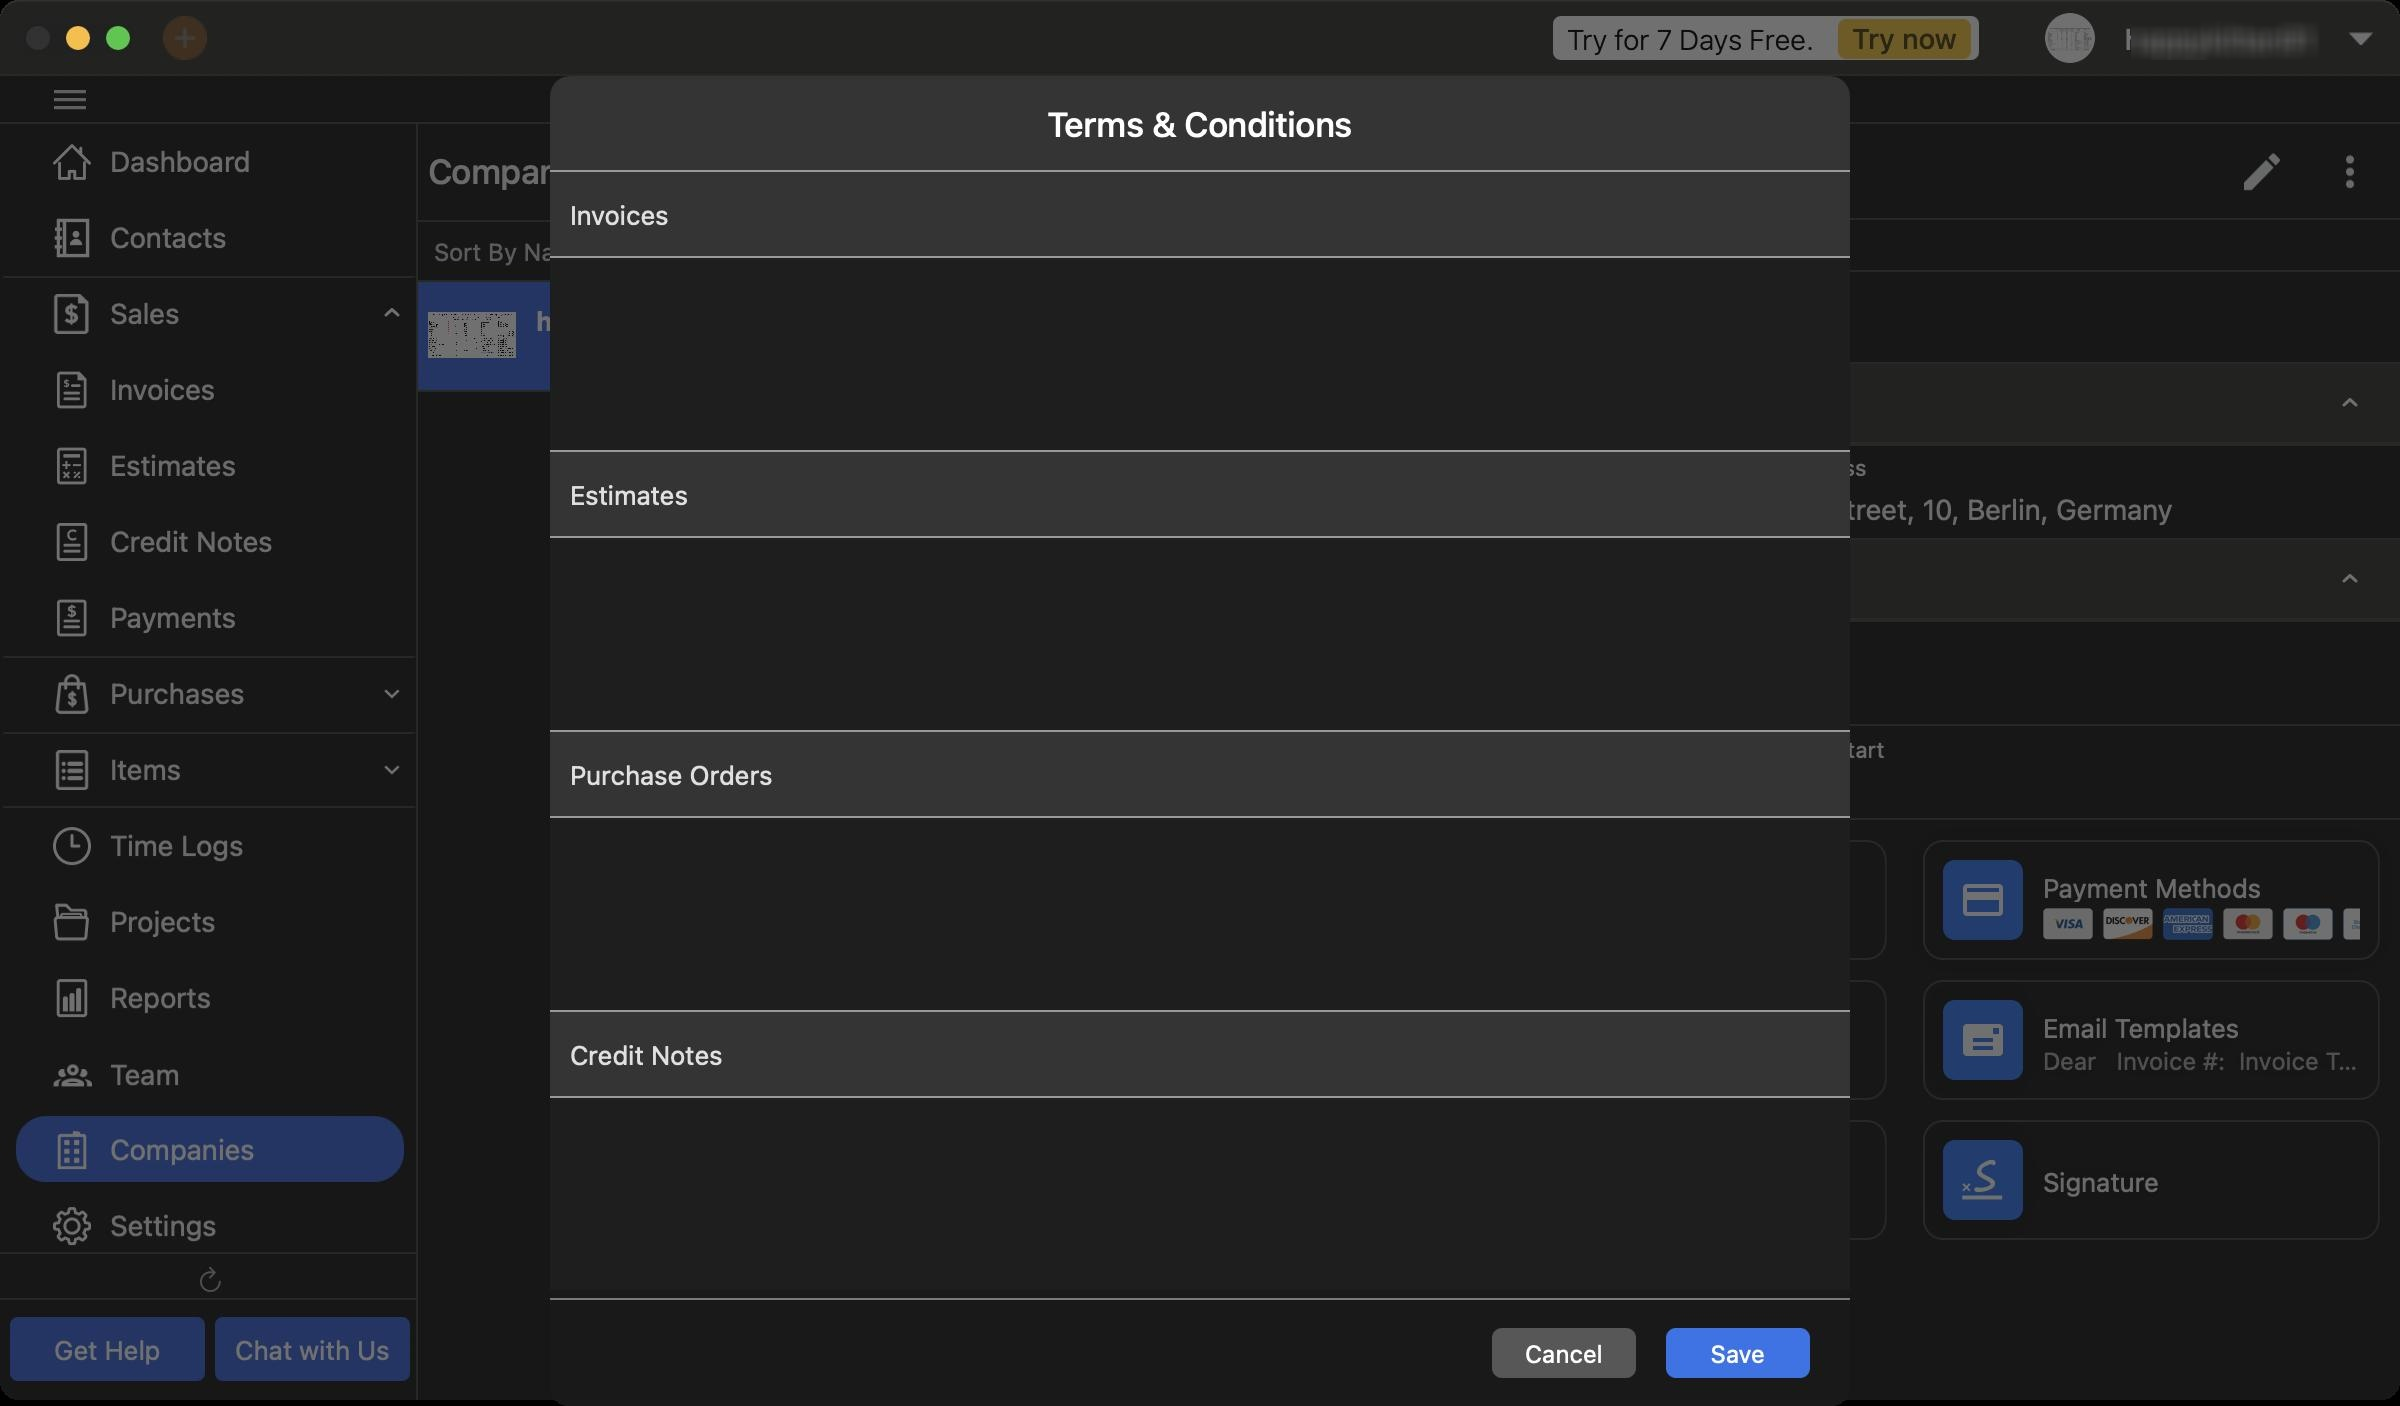
Accessibility tree:
{"name": "Moon_Invoice", "role": "AXWindow", "description": null, "role_description": "standard window", "value": null, "position": "257.00;102.00", "size": "1200;700", "children": [{"name": null, "role": "AXGroup", "description": null, "role_description": "group", "value": null, "position": "0.00;61.00", "size": "210;5", "children": []}, {"name": null, "role": "AXScrollArea", "description": null, "role_description": "scroll area", "value": null, "position": "0.00;62.00", "size": "210;568", "children": [{"name": null, "role": "AXTable", "description": null, "role_description": "table", "value": null, "position": "0.00;62.00", "size": "210;570", "children": [{"name": null, "role": "AXRow", "description": null, "role_description": "table row", "value": null, "position": "0.00;62.00", "size": "210;38", "children": [{"name": null, "role": "AXCell", "description": null, "role_description": "cell", "value": null, "position": "1.00;62.00", "size": "207;38", "children": [{"name": null, "role": "AXGroup", "description": null, "role_description": "group", "value": null, "position": "8.00;64.00", "size": "194;33", "children": [{"name": null, "role": "AXStaticText", "description": null, "role_description": "text", "value": "Dashboard", "position": "53.00;71.00", "size": "143;19", "children": []}, {"name": null, "role": "AXImage", "description": "iconLeft home White", "role_description": "image", "value": null, "position": "26.00;71.00", "size": "20;20", "children": []}]}]}]}, {"name": null, "role": "AXRow", "description": null, "role_description": "table row", "value": null, "position": "0.00;100.00", "size": "210;38", "children": [{"name": null, "role": "AXCell", "description": null, "role_description": "cell", "value": null, "position": "1.00;100.00", "size": "207;38", "children": [{"name": null, "role": "AXGroup", "description": null, "role_description": "group", "value": null, "position": "8.00;102.00", "size": "194;33", "children": [{"name": null, "role": "AXStaticText", "description": null, "role_description": "text", "value": "Contacts", "position": "53.00;109.00", "size": "143;19", "children": []}, {"name": null, "role": "AXImage", "description": "iconLeft contacts White", "role_description": "image", "value": null, "position": "26.00;109.00", "size": "20;20", "children": []}]}]}]}, {"name": null, "role": "AXRow", "description": null, "role_description": "table row", "value": null, "position": "0.00;138.00", "size": "210;38", "children": [{"name": null, "role": "AXCell", "description": null, "role_description": "cell", "value": null, "position": "1.00;138.00", "size": "207;38", "children": [{"name": null, "role": "AXGroup", "description": null, "role_description": "group", "value": null, "position": "-1.00;138.00", "size": "211;1", "children": []}, {"name": null, "role": "AXGroup", "description": null, "role_description": "group", "value": null, "position": "8.00;140.00", "size": "194;33", "children": [{"name": null, "role": "AXStaticText", "description": null, "role_description": "text", "value": "Sales", "position": "53.00;147.00", "size": "143;19", "children": []}, {"name": null, "role": "AXImage", "description": "iconLeft Sales White", "role_description": "image", "value": null, "position": "26.00;147.00", "size": "20;20", "children": []}]}, {"name": null, "role": "AXImage", "description": "up arrow white", "role_description": "image", "value": null, "position": "183.00;144.50", "size": "25;25", "children": []}]}]}, {"name": null, "role": "AXRow", "description": null, "role_description": "table row", "value": null, "position": "0.00;176.00", "size": "210;38", "children": [{"name": null, "role": "AXCell", "description": null, "role_description": "cell", "value": null, "position": "1.00;176.00", "size": "207;38", "children": [{"name": null, "role": "AXGroup", "description": null, "role_description": "group", "value": null, "position": "8.00;178.00", "size": "194;33", "children": [{"name": null, "role": "AXStaticText", "description": null, "role_description": "text", "value": "Invoices", "position": "53.00;185.00", "size": "143;19", "children": []}, {"name": null, "role": "AXImage", "description": "iconLeft invoice White", "role_description": "image", "value": null, "position": "26.00;185.00", "size": "20;20", "children": []}]}]}]}, {"name": null, "role": "AXRow", "description": null, "role_description": "table row", "value": null, "position": "0.00;214.00", "size": "210;38", "children": [{"name": null, "role": "AXCell", "description": null, "role_description": "cell", "value": null, "position": "1.00;214.00", "size": "207;38", "children": [{"name": null, "role": "AXGroup", "description": null, "role_description": "group", "value": null, "position": "8.00;216.00", "size": "194;33", "children": [{"name": null, "role": "AXStaticText", "description": null, "role_description": "text", "value": "Estimates", "position": "53.00;223.00", "size": "143;19", "children": []}, {"name": null, "role": "AXImage", "description": "iconLeft estimate White", "role_description": "image", "value": null, "position": "26.00;223.00", "size": "20;20", "children": []}]}]}]}, {"name": null, "role": "AXRow", "description": null, "role_description": "table row", "value": null, "position": "0.00;252.00", "size": "210;38", "children": [{"name": null, "role": "AXCell", "description": null, "role_description": "cell", "value": null, "position": "1.00;252.00", "size": "207;38", "children": [{"name": null, "role": "AXGroup", "description": null, "role_description": "group", "value": null, "position": "8.00;254.00", "size": "194;33", "children": [{"name": null, "role": "AXStaticText", "description": null, "role_description": "text", "value": "Credit Notes", "position": "53.00;261.00", "size": "143;19", "children": []}, {"name": null, "role": "AXImage", "description": "iconLeft credit notes White", "role_description": "image", "value": null, "position": "26.00;261.00", "size": "20;20", "children": []}]}]}]}, {"name": null, "role": "AXRow", "description": null, "role_description": "table row", "value": null, "position": "0.00;290.00", "size": "210;38", "children": [{"name": null, "role": "AXCell", "description": null, "role_description": "cell", "value": null, "position": "1.00;290.00", "size": "207;38", "children": [{"name": null, "role": "AXGroup", "description": null, "role_description": "group", "value": null, "position": "8.00;292.00", "size": "194;33", "children": [{"name": null, "role": "AXStaticText", "description": null, "role_description": "text", "value": "Payments", "position": "53.00;299.00", "size": "143;19", "children": []}, {"name": null, "role": "AXImage", "description": "iconLeft payments White", "role_description": "image", "value": null, "position": "26.00;299.00", "size": "20;20", "children": []}]}]}]}, {"name": null, "role": "AXRow", "description": null, "role_description": "table row", "value": null, "position": "0.00;328.00", "size": "210;38", "children": [{"name": null, "role": "AXCell", "description": null, "role_description": "cell", "value": null, "position": "1.00;328.00", "size": "207;38", "children": [{"name": null, "role": "AXGroup", "description": null, "role_description": "group", "value": null, "position": "-1.00;328.00", "size": "211;1", "children": []}, {"name": null, "role": "AXGroup", "description": null, "role_description": "group", "value": null, "position": "8.00;330.00", "size": "194;33", "children": [{"name": null, "role": "AXStaticText", "description": null, "role_description": "text", "value": "Purchases", "position": "53.00;337.00", "size": "143;19", "children": []}, {"name": null, "role": "AXImage", "description": "iconLeft Purchases White", "role_description": "image", "value": null, "position": "26.00;337.00", "size": "20;20", "children": []}]}, {"name": null, "role": "AXImage", "description": "down arrow White", "role_description": "image", "value": null, "position": "183.00;334.50", "size": "25;25", "children": []}]}]}, {"name": null, "role": "AXRow", "description": null, "role_description": "table row", "value": null, "position": "0.00;366.00", "size": "210;0", "children": [{"name": null, "role": "AXCell", "description": null, "role_description": "cell", "value": null, "position": "1.00;366.00", "size": "207;0", "children": [{"name": null, "role": "AXGroup", "description": null, "role_description": "group", "value": null, "position": "8.00;368.01", "size": "194;0", "children": [{"name": null, "role": "AXStaticText", "description": null, "role_description": "text", "value": "Purchase Orders", "position": "53.00;375.01", "size": "143;19", "children": []}, {"name": null, "role": "AXImage", "description": "iconLeft purchase order White", "role_description": "image", "value": null, "position": "26.00;375.01", "size": "20;20", "children": []}]}]}]}, {"name": null, "role": "AXRow", "description": null, "role_description": "table row", "value": null, "position": "0.00;366.01", "size": "210;0", "children": [{"name": null, "role": "AXCell", "description": null, "role_description": "cell", "value": null, "position": "1.00;366.01", "size": "207;0", "children": [{"name": null, "role": "AXGroup", "description": null, "role_description": "group", "value": null, "position": "8.00;368.02", "size": "194;0", "children": [{"name": null, "role": "AXStaticText", "description": null, "role_description": "text", "value": "Expenses", "position": "53.00;375.02", "size": "143;19", "children": []}, {"name": null, "role": "AXImage", "description": "iconLeft expenses White", "role_description": "image", "value": null, "position": "26.00;375.02", "size": "20;20", "children": []}]}]}]}, {"name": null, "role": "AXRow", "description": null, "role_description": "table row", "value": null, "position": "0.00;366.02", "size": "210;38", "children": [{"name": null, "role": "AXCell", "description": null, "role_description": "cell", "value": null, "position": "1.00;366.02", "size": "207;38", "children": [{"name": null, "role": "AXGroup", "description": null, "role_description": "group", "value": null, "position": "-1.00;366.02", "size": "211;1", "children": []}, {"name": null, "role": "AXGroup", "description": null, "role_description": "group", "value": null, "position": "8.00;368.02", "size": "194;33", "children": [{"name": null, "role": "AXStaticText", "description": null, "role_description": "text", "value": "Items", "position": "53.00;375.02", "size": "143;19", "children": []}, {"name": null, "role": "AXImage", "description": "iconLeft Items White", "role_description": "image", "value": null, "position": "26.00;375.02", "size": "20;20", "children": []}]}, {"name": null, "role": "AXImage", "description": "down arrow White", "role_description": "image", "value": null, "position": "183.00;372.52", "size": "25;25", "children": []}, {"name": null, "role": "AXGroup", "description": null, "role_description": "group", "value": null, "position": "-1.00;403.02", "size": "211;1", "children": []}]}]}, {"name": null, "role": "AXRow", "description": null, "role_description": "table row", "value": null, "position": "0.00;404.02", "size": "210;0", "children": [{"name": null, "role": "AXCell", "description": null, "role_description": "cell", "value": null, "position": "1.00;404.02", "size": "207;0", "children": [{"name": null, "role": "AXGroup", "description": null, "role_description": "group", "value": null, "position": "8.00;406.03", "size": "194;0", "children": [{"name": null, "role": "AXStaticText", "description": null, "role_description": "text", "value": "Products", "position": "53.00;413.03", "size": "143;19", "children": []}, {"name": null, "role": "AXImage", "description": "iconLeft product White", "role_description": "image", "value": null, "position": "26.00;413.03", "size": "20;20", "children": []}]}]}]}, {"name": null, "role": "AXRow", "description": null, "role_description": "table row", "value": null, "position": "0.00;404.03", "size": "210;0", "children": [{"name": null, "role": "AXCell", "description": null, "role_description": "cell", "value": null, "position": "1.00;404.03", "size": "207;0", "children": [{"name": null, "role": "AXGroup", "description": null, "role_description": "group", "value": null, "position": "8.00;406.04", "size": "194;0", "children": [{"name": null, "role": "AXStaticText", "description": null, "role_description": "text", "value": "Services", "position": "53.00;412.54", "size": "143;19", "children": []}, {"name": null, "role": "AXImage", "description": "iconLeft service White", "role_description": "image", "value": null, "position": "26.00;412.54", "size": "20;20", "children": []}]}, {"name": null, "role": "AXGroup", "description": null, "role_description": "group", "value": null, "position": "-1.00;403.04", "size": "211;1", "children": []}]}]}, {"name": null, "role": "AXRow", "description": null, "role_description": "table row", "value": null, "position": "0.00;404.04", "size": "210;38", "children": [{"name": null, "role": "AXCell", "description": null, "role_description": "cell", "value": null, "position": "1.00;404.04", "size": "207;38", "children": [{"name": null, "role": "AXGroup", "description": null, "role_description": "group", "value": null, "position": "8.00;406.04", "size": "194;33", "children": [{"name": null, "role": "AXStaticText", "description": null, "role_description": "text", "value": "Time Logs", "position": "53.00;413.04", "size": "143;19", "children": []}, {"name": null, "role": "AXImage", "description": "iconLeft timelogs White", "role_description": "image", "value": null, "position": "26.00;413.04", "size": "20;20", "children": []}]}]}]}, {"name": null, "role": "AXRow", "description": null, "role_description": "table row", "value": null, "position": "0.00;442.04", "size": "210;38", "children": [{"name": null, "role": "AXCell", "description": null, "role_description": "cell", "value": null, "position": "1.00;442.04", "size": "207;38", "children": [{"name": null, "role": "AXGroup", "description": null, "role_description": "group", "value": null, "position": "8.00;444.04", "size": "194;33", "children": [{"name": null, "role": "AXStaticText", "description": null, "role_description": "text", "value": "Projects", "position": "53.00;451.04", "size": "143;19", "children": []}, {"name": null, "role": "AXImage", "description": "iconLeft project White", "role_description": "image", "value": null, "position": "26.00;451.04", "size": "20;20", "children": []}]}]}]}, {"name": null, "role": "AXRow", "description": null, "role_description": "table row", "value": null, "position": "0.00;480.04", "size": "210;0", "children": [{"name": null, "role": "AXCell", "description": null, "role_description": "cell", "value": null, "position": "1.00;480.04", "size": "207;0", "children": [{"name": null, "role": "AXGroup", "description": null, "role_description": "group", "value": null, "position": "8.00;482.05", "size": "194;0", "children": [{"name": null, "role": "AXStaticText", "description": null, "role_description": "text", "value": "Taxes", "position": "53.00;488.55", "size": "143;19", "children": []}, {"name": null, "role": "AXImage", "description": "iconLeft taxes White", "role_description": "image", "value": null, "position": "26.00;488.55", "size": "20;20", "children": []}]}]}]}, {"name": null, "role": "AXRow", "description": null, "role_description": "table row", "value": null, "position": "0.00;480.05", "size": "210;38", "children": [{"name": null, "role": "AXCell", "description": null, "role_description": "cell", "value": null, "position": "1.00;480.05", "size": "207;38", "children": [{"name": null, "role": "AXGroup", "description": null, "role_description": "group", "value": null, "position": "8.00;482.05", "size": "194;33", "children": [{"name": null, "role": "AXStaticText", "description": null, "role_description": "text", "value": "Reports", "position": "53.00;489.05", "size": "143;19", "children": []}, {"name": null, "role": "AXImage", "description": "iconLeft report White", "role_description": "image", "value": null, "position": "26.00;489.05", "size": "20;20", "children": []}]}]}]}, {"name": null, "role": "AXRow", "description": null, "role_description": "table row", "value": null, "position": "0.00;518.05", "size": "210;38", "children": [{"name": null, "role": "AXCell", "description": null, "role_description": "cell", "value": null, "position": "1.00;518.05", "size": "207;38", "children": [{"name": null, "role": "AXGroup", "description": null, "role_description": "group", "value": null, "position": "8.00;520.05", "size": "194;33", "children": [{"name": null, "role": "AXStaticText", "description": null, "role_description": "text", "value": "Team", "position": "53.00;527.55", "size": "143;19", "children": []}, {"name": null, "role": "AXImage", "description": "iconLeft team white", "role_description": "image", "value": null, "position": "26.00;527.55", "size": "20;20", "children": []}]}]}]}, {"name": null, "role": "AXRow", "description": null, "role_description": "table row", "value": null, "position": "0.00;556.05", "size": "210;38", "children": [{"name": null, "role": "AXCell", "description": null, "role_description": "cell", "value": null, "position": "1.00;556.05", "size": "207;38", "children": [{"name": null, "role": "AXGroup", "description": null, "role_description": "group", "value": null, "position": "8.00;558.05", "size": "194;33", "children": [{"name": null, "role": "AXStaticText", "description": null, "role_description": "text", "value": "Companies", "position": "53.00;565.05", "size": "143;19", "children": []}, {"name": null, "role": "AXImage", "description": "iconLeft cmpnyInfo White", "role_description": "image", "value": null, "position": "26.00;565.05", "size": "20;20", "children": []}]}]}]}, {"name": null, "role": "AXRow", "description": null, "role_description": "table row", "value": null, "position": "0.00;594.05", "size": "210;38", "children": [{"name": null, "role": "AXCell", "description": null, "role_description": "cell", "value": null, "position": "1.00;594.05", "size": "207;38", "children": [{"name": null, "role": "AXGroup", "description": null, "role_description": "group", "value": null, "position": "8.00;596.05", "size": "194;33", "children": [{"name": null, "role": "AXStaticText", "description": null, "role_description": "text", "value": "Settings", "position": "53.00;603.05", "size": "143;19", "children": []}, {"name": null, "role": "AXImage", "description": "iconLeft setting White", "role_description": "image", "value": null, "position": "26.00;603.05", "size": "20;20", "children": []}]}]}]}, {"name": null, "role": "AXColumn", "description": null, "role_description": "column", "value": null, "position": "0.00;62.00", "size": "210;570", "children": []}]}, {"name": null, "role": "AXScrollBar", "description": null, "role_description": "scroll bar", "value": 0.0, "position": "194.00;62.00", "size": "16;568", "children": [{"name": null, "role": "AXValueIndicator", "description": null, "role_description": "value indicator", "value": 0.0, "position": "198.00;63.00", "size": "12;564", "children": []}, {"name": null, "role": "AXButton", "description": null, "role_description": "increment arrow button", "value": null, "position": "194.00;62.00", "size": "0;0", "children": []}, {"name": null, "role": "AXButton", "description": null, "role_description": "decrement arrow button", "value": null, "position": "194.00;62.00", "size": "0;0", "children": []}, {"name": null, "role": "AXButton", "description": null, "role_description": "increment page button", "value": null, "position": "198.00;627.00", "size": "12;3", "children": []}, {"name": null, "role": "AXButton", "description": null, "role_description": "decrement page button", "value": null, "position": "198.00;62.00", "size": "12;1", "children": []}]}]}, {"name": null, "role": "AXGroup", "description": null, "role_description": "group", "value": null, "position": "0.00;626.00", "size": "210;23", "children": [{"name": "", "role": "AXButton", "description": "refresh", "role_description": "button", "value": null, "position": "85.00;625.00", "size": "40;30", "children": []}, {"name": null, "role": "AXStaticText", "description": null, "role_description": "text", "value": "Label", "position": "0.00;626.00", "size": "210;1", "children": []}]}, {"name": null, "role": "AXGroup", "description": null, "role_description": "group", "value": null, "position": "0.00;649.00", "size": "210;51", "children": [{"name": null, "role": "AXStaticText", "description": null, "role_description": "text", "value": "Label", "position": "0.00;649.00", "size": "210;1", "children": []}, {"name": "Get_Help", "role": "AXButton", "description": null, "role_description": "button", "value": null, "position": "5.00;658.50", "size": "98;32", "children": []}, {"name": "Chat_with_Us", "role": "AXButton", "description": null, "role_description": "button", "value": null, "position": "107.50;658.50", "size": "98;32", "children": []}]}, {"name": null, "role": "AXSplitGroup", "description": null, "role_description": "split group", "value": null, "position": "208.00;62.00", "size": "992;638", "children": [{"name": null, "role": "AXGroup", "description": null, "role_description": "group", "value": null, "position": "208.00;61.00", "size": "251;80", "children": [{"name": null, "role": "AXStaticText", "description": null, "role_description": "text", "value": "Companies", "position": "212.00;75.00", "size": "92;21", "children": []}, {"name": null, "role": "AXGroup", "description": null, "role_description": "group", "value": null, "position": "208.00;110.00", "size": "251;1", "children": []}, {"name": null, "role": "AXGroup", "description": null, "role_description": "group", "value": null, "position": "209.00;111.00", "size": "249;29", "children": [{"name": "Sort_By_Name", "role": "AXMenuButton", "description": null, "role_description": "menu button", "value": null, "position": "209.00;117.50", "size": "102;16", "children": []}]}, {"name": "", "role": "AXButton", "description": null, "role_description": "button", "value": null, "position": "426.00;69.00", "size": "30;32", "children": []}]}, {"name": null, "role": "AXGroup", "description": null, "role_description": "group", "value": null, "position": "208.00;61.00", "size": "1;639", "children": []}, {"name": null, "role": "AXScrollArea", "description": null, "role_description": "scroll area", "value": null, "position": "209.00;141.00", "size": "250;559", "children": [{"name": null, "role": "AXTable", "description": null, "role_description": "table", "value": null, "position": "209.00;141.00", "size": "250;559", "children": [{"name": null, "role": "AXRow", "description": null, "role_description": "table row", "value": null, "position": "209.00;141.00", "size": "250;55", "children": [{"name": null, "role": "AXCell", "description": null, "role_description": "cell", "value": null, "position": "209.00;141.00", "size": "250;55", "children": [{"name": null, "role": "AXImage", "description": "", "role_description": "image", "value": null, "position": "214.00;146.00", "size": "44;44", "children": []}, {"name": null, "role": "AXStaticText", "description": null, "role_description": "text", "value": "happykitten91", "position": "266.00;151.50", "size": "133;17", "children": []}, {"name": null, "role": "AXGroup", "description": null, "role_description": "group", "value": null, "position": "209.00;195.00", "size": "250;1", "children": []}, {"name": null, "role": "AXGroup", "description": null, "role_description": "group", "value": null, "position": "403.00;171.00", "size": "50;18", "children": [{"name": null, "role": "AXStaticText", "description": null, "role_description": "text", "value": "Owner", "position": "401.00;173.00", "size": "54;14", "children": []}]}]}]}, {"name": null, "role": "AXColumn", "description": null, "role_description": "column", "value": null, "position": "209.00;141.00", "size": "250;559", "children": []}]}]}, {"name": null, "role": "AXSplitter", "description": null, "role_description": "splitter", "value": 250.0, "position": "458.00;62.00", "size": "1;638", "children": []}, {"name": null, "role": "AXGroup", "description": null, "role_description": "group", "value": null, "position": "458.00;62.00", "size": "742;48", "children": [{"name": "", "role": "AXButton", "description": null, "role_description": "button", "value": null, "position": "458.00;62.00", "size": "742;47", "children": []}, {"name": null, "role": "AXStaticText", "description": null, "role_description": "text", "value": "happykitten91", "position": "470.00;75.50", "size": "641;21", "children": []}, {"name": null, "role": "AXStaticText", "description": null, "role_description": "text", "value": "Label", "position": "458.00;109.00", "size": "742;1", "children": []}, {"name": "", "role": "AXButton", "description": null, "role_description": "button", "value": null, "position": "1119.00;73.50", "size": "24;25", "children": []}, {"name": "", "role": "AXButton", "description": null, "role_description": "button", "value": null, "position": "1163.00;73.50", "size": "24;25", "children": []}]}, {"name": null, "role": "AXScrollArea", "description": null, "role_description": "scroll area", "value": null, "position": "458.00;110.00", "size": "742;590", "children": [{"name": null, "role": "AXTable", "description": null, "role_description": "table", "value": null, "position": "458.00;-8.00", "size": "742;708", "children": [{"name": null, "role": "AXRow", "description": null, "role_description": "table row", "value": null, "position": "458.00;-8.00", "size": "742;190", "children": [{"name": null, "role": "AXCell", "description": null, "role_description": "cell", "value": null, "position": "458.00;-8.00", "size": "742;190", "children": [{"name": null, "role": "AXImage", "description": "", "role_description": "image", "value": null, "position": "839.50;2.00", "size": "348;75", "children": []}, {"name": null, "role": "AXStaticText", "description": null, "role_description": "text", "value": "Business Name", "position": "468.00;-3.00", "size": "350;14", "children": []}, {"name": null, "role": "AXStaticText", "description": null, "role_description": "text", "value": "happykitten91", "position": "468.00;14.00", "size": "348;20", "children": []}, {"name": null, "role": "AXStaticText", "description": null, "role_description": "text", "value": "Phone", "position": "468.00;93.00", "size": "350;14", "children": []}, {"name": null, "role": "AXStaticText", "description": null, "role_description": "text", "value": "45120678", "position": "468.00;110.00", "size": "348;20", "children": []}, {"name": null, "role": "AXStaticText", "description": null, "role_description": "text", "value": "Mobile", "position": "839.50;93.00", "size": "350;14", "children": []}, {"name": null, "role": "AXStaticText", "description": null, "role_description": "text", "value": "7845201", "position": "839.50;110.00", "size": "348;20", "children": []}, {"name": null, "role": "AXStaticText", "description": null, "role_description": "text", "value": "Fax", "position": "468.00;141.00", "size": "364;14", "children": []}, {"name": null, "role": "AXStaticText", "description": null, "role_description": "text", "value": "", "position": "468.00;158.00", "size": "362;20", "children": []}, {"name": null, "role": "AXStaticText", "description": null, "role_description": "text", "value": "sgrdhgh.con", "position": "837.50;158.00", "size": "350;20", "children": []}, {"name": null, "role": "AXStaticText", "description": null, "role_description": "text", "value": "Label", "position": "458.00;39.00", "size": "358;1", "children": []}, {"name": null, "role": "AXStaticText", "description": null, "role_description": "text", "value": "Email", "position": "468.00;45.00", "size": "350;14", "children": []}, {"name": null, "role": "AXStaticText", "description": null, "role_description": "text", "value": "happykitten91@gmail.com", "position": "468.00;62.00", "size": "348;20", "children": []}, {"name": null, "role": "AXStaticText", "description": null, "role_description": "text", "value": "Label", "position": "458.00;135.00", "size": "358;1", "children": []}, {"name": null, "role": "AXStaticText", "description": null, "role_description": "text", "value": "Label", "position": "458.00;87.00", "size": "742;1", "children": []}, {"name": null, "role": "AXStaticText", "description": null, "role_description": "text", "value": "Label", "position": "828.50;4.50", "size": "1;165", "children": []}, {"name": null, "role": "AXStaticText", "description": null, "role_description": "text", "value": "Label", "position": "839.50;135.00", "size": "360;1", "children": []}, {"name": null, "role": "AXStaticText", "description": null, "role_description": "text", "value": "Website", "position": "837.50;141.00", "size": "352;14", "children": []}, {"name": null, "role": "AXStaticText", "description": null, "role_description": "text", "value": "Label", "position": "458.00;181.00", "size": "742;1", "children": []}]}]}, {"name": null, "role": "AXRow", "description": null, "role_description": "table row", "value": null, "position": "458.00;182.00", "size": "742;40", "children": [{"name": null, "role": "AXCell", "description": null, "role_description": "cell", "value": null, "position": "458.00;182.00", "size": "742;40", "children": [{"name": null, "role": "AXStaticText", "description": null, "role_description": "text", "value": "Address", "position": "468.00;193.50", "size": "56;17", "children": []}, {"name": "", "role": "AXButton", "description": null, "role_description": "button", "value": null, "position": "1165.00;192.00", "size": "20;20", "children": []}, {"name": "", "role": "AXButton", "description": null, "role_description": "button", "value": null, "position": "458.00;182.00", "size": "742;40", "children": []}, {"name": null, "role": "AXGroup", "description": null, "role_description": "group", "value": null, "position": "456.00;221.00", "size": "1200;1", "children": []}, {"name": null, "role": "AXGroup", "description": null, "role_description": "group", "value": null, "position": "456.00;221.00", "size": "1200;1", "children": []}, {"name": null, "role": "AXGroup", "description": null, "role_description": "group", "value": null, "position": "456.00;221.00", "size": "1200;1", "children": []}, {"name": null, "role": "AXGroup", "description": null, "role_description": "group", "value": null, "position": "456.00;221.00", "size": "1200;1", "children": []}, {"name": null, "role": "AXGroup", "description": null, "role_description": "group", "value": null, "position": "456.00;221.00", "size": "1200;1", "children": []}, {"name": null, "role": "AXGroup", "description": null, "role_description": "group", "value": null, "position": "456.00;221.00", "size": "1200;1", "children": []}, {"name": null, "role": "AXGroup", "description": null, "role_description": "group", "value": null, "position": "456.00;221.00", "size": "1200;1", "children": []}, {"name": null, "role": "AXGroup", "description": null, "role_description": "group", "value": null, "position": "456.00;221.00", "size": "1200;1", "children": []}]}]}, {"name": null, "role": "AXRow", "description": null, "role_description": "table row", "value": null, "position": "458.00;222.00", "size": "742;48", "children": [{"name": null, "role": "AXCell", "description": null, "role_description": "cell", "value": null, "position": "458.00;222.00", "size": "742;48", "children": [{"name": null, "role": "AXStaticText", "description": null, "role_description": "text", "value": "Label", "position": "458.00;222.00", "size": "742;1", "children": []}, {"name": null, "role": "AXStaticText", "description": null, "role_description": "text", "value": "Address", "position": "468.00;227.00", "size": "350;15", "children": []}, {"name": null, "role": "AXStaticText", "description": null, "role_description": "text", "value": "sample street, 12, Vienna, Austria", "position": "468.00;245.00", "size": "362;22", "children": []}, {"name": null, "role": "AXStaticText", "description": null, "role_description": "text", "value": "Shipping Address", "position": "839.50;227.00", "size": "350;15", "children": []}, {"name": null, "role": "AXStaticText", "description": null, "role_description": "text", "value": "nonsample street, 10, Berlin, Germany", "position": "839.50;245.00", "size": "348;22", "children": []}, {"name": null, "role": "AXStaticText", "description": null, "role_description": "text", "value": "Label", "position": "828.50;222.00", "size": "1;48", "children": []}, {"name": null, "role": "AXStaticText", "description": null, "role_description": "text", "value": "Label", "position": "458.00;269.00", "size": "742;1", "children": []}]}]}, {"name": null, "role": "AXRow", "description": null, "role_description": "table row", "value": null, "position": "458.00;270.00", "size": "742;40", "children": [{"name": null, "role": "AXCell", "description": null, "role_description": "cell", "value": null, "position": "458.00;270.00", "size": "742;40", "children": [{"name": null, "role": "AXStaticText", "description": null, "role_description": "text", "value": "Settings", "position": "468.00;281.50", "size": "57;17", "children": []}, {"name": "", "role": "AXButton", "description": null, "role_description": "button", "value": null, "position": "1165.00;280.00", "size": "20;20", "children": []}, {"name": "", "role": "AXButton", "description": null, "role_description": "button", "value": null, "position": "458.00;270.00", "size": "742;40", "children": []}, {"name": null, "role": "AXGroup", "description": null, "role_description": "group", "value": null, "position": "456.00;309.00", "size": "1200;1", "children": []}, {"name": null, "role": "AXGroup", "description": null, "role_description": "group", "value": null, "position": "456.00;309.00", "size": "1200;1", "children": []}, {"name": null, "role": "AXGroup", "description": null, "role_description": "group", "value": null, "position": "456.00;309.00", "size": "1200;1", "children": []}, {"name": null, "role": "AXGroup", "description": null, "role_description": "group", "value": null, "position": "456.00;309.00", "size": "1200;1", "children": []}, {"name": null, "role": "AXGroup", "description": null, "role_description": "group", "value": null, "position": "456.00;309.00", "size": "1200;1", "children": []}, {"name": null, "role": "AXGroup", "description": null, "role_description": "group", "value": null, "position": "456.00;309.00", "size": "1200;1", "children": []}, {"name": null, "role": "AXGroup", "description": null, "role_description": "group", "value": null, "position": "456.00;309.00", "size": "1200;1", "children": []}, {"name": null, "role": "AXGroup", "description": null, "role_description": "group", "value": null, "position": "456.00;309.00", "size": "1200;1", "children": []}]}]}, {"name": null, "role": "AXRow", "description": null, "role_description": "table row", "value": null, "position": "458.00;310.00", "size": "742;100", "children": [{"name": null, "role": "AXCell", "description": null, "role_description": "cell", "value": null, "position": "458.00;310.00", "size": "742;100", "children": [{"name": null, "role": "AXStaticText", "description": null, "role_description": "text", "value": "Label", "position": "458.00;310.00", "size": "742;1", "children": []}, {"name": null, "role": "AXStaticText", "description": null, "role_description": "text", "value": "Reg. No", "position": "468.00;320.00", "size": "351;14", "children": []}, {"name": null, "role": "AXStaticText", "description": null, "role_description": "text", "value": "", "position": "468.00;337.00", "size": "349;20", "children": []}, {"name": null, "role": "AXStaticText", "description": null, "role_description": "text", "value": "Tax ID", "position": "839.00;320.00", "size": "351;14", "children": []}, {"name": null, "role": "AXStaticText", "description": null, "role_description": "text", "value": "", "position": "839.00;337.00", "size": "349;20", "children": []}, {"name": null, "role": "AXStaticText", "description": null, "role_description": "text", "value": "Default Due Date", "position": "468.00;368.00", "size": "351;14", "children": []}, {"name": null, "role": "AXStaticText", "description": null, "role_description": "text", "value": "Net on receipt", "position": "468.00;385.00", "size": "349;20", "children": []}, {"name": null, "role": "AXStaticText", "description": null, "role_description": "text", "value": "Financial Year Start", "position": "839.00;368.00", "size": "351;14", "children": []}, {"name": null, "role": "AXStaticText", "description": null, "role_description": "text", "value": "August", "position": "839.00;385.00", "size": "349;20", "children": []}, {"name": null, "role": "AXStaticText", "description": null, "role_description": "text", "value": "Label", "position": "458.00;362.00", "size": "359;1", "children": []}, {"name": null, "role": "AXStaticText", "description": null, "role_description": "text", "value": "Label", "position": "841.00;362.00", "size": "359;1", "children": []}, {"name": null, "role": "AXStaticText", "description": null, "role_description": "text", "value": "Label", "position": "829.00;310.00", "size": "0;100", "children": []}, {"name": null, "role": "AXStaticText", "description": null, "role_description": "text", "value": "Label", "position": "458.00;409.00", "size": "742;1", "children": []}]}]}, {"name": null, "role": "AXRow", "description": null, "role_description": "table row", "value": null, "position": "458.00;410.00", "size": "742;290", "children": [{"name": null, "role": "AXCell", "description": null, "role_description": "cell", "value": null, "position": "458.00;410.00", "size": "742;290", "children": [{"name": null, "role": "AXScrollArea", "description": null, "role_description": "scroll area", "value": null, "position": "458.00;410.00", "size": "742;290", "children": [{"name": null, "role": "AXList", "description": null, "role_description": "collection", "value": null, "position": "458.00;410.00", "size": "742;290", "children": [{"name": null, "role": "AXList", "description": null, "role_description": "section", "value": null, "position": "468.00;420.00", "size": "228;270", "children": [{"name": null, "role": "AXGroup", "description": null, "role_description": "group", "value": null, "position": "468.00;420.00", "size": "228;60", "children": [{"name": null, "role": "AXImage", "description": "cur&format", "role_description": "image", "value": null, "position": "478.00;430.00", "size": "40;40", "children": []}, {"name": null, "role": "AXStaticText", "description": null, "role_description": "text", "value": "Currency & Format", "position": "526.00;435.00", "size": "162;16", "children": []}, {"name": null, "role": "AXStaticText", "description": null, "role_description": "text", "value": "US Dollar (United States)", "position": "526.00;452.00", "size": "162;16", "children": []}]}, {"name": null, "role": "AXGroup", "description": null, "role_description": "group", "value": null, "position": "715.00;420.00", "size": "228;60", "children": [{"name": null, "role": "AXImage", "description": "pdfSetting", "role_description": "image", "value": null, "position": "725.00;430.00", "size": "40;40", "children": []}, {"name": null, "role": "AXStaticText", "description": null, "role_description": "text", "value": "PDF & Print Settings", "position": "773.00;435.00", "size": "162;16", "children": []}, {"name": null, "role": "AXStaticText", "description": null, "role_description": "text", "value": "Default Template", "position": "773.00;452.00", "size": "162;16", "children": []}]}, {"name": null, "role": "AXGroup", "description": null, "role_description": "group", "value": null, "position": "961.50;420.00", "size": "228;60", "children": [{"name": null, "role": "AXImage", "description": "paymentMethod", "role_description": "image", "value": null, "position": "971.50;430.00", "size": "40;40", "children": []}, {"name": null, "role": "AXStaticText", "description": null, "role_description": "text", "value": "Payment Methods", "position": "1019.50;435.00", "size": "162;16", "children": []}, {"name": null, "role": "AXImage", "description": "", "role_description": "image", "value": null, "position": "1021.50;454.00", "size": "25;16", "children": []}, {"name": null, "role": "AXImage", "description": "", "role_description": "image", "value": null, "position": "1051.50;454.00", "size": "25;16", "children": []}, {"name": null, "role": "AXImage", "description": "", "role_description": "image", "value": null, "position": "1081.50;454.00", "size": "25;16", "children": []}, {"name": null, "role": "AXImage", "description": "", "role_description": "image", "value": null, "position": "1111.50;454.00", "size": "25;16", "children": []}, {"name": null, "role": "AXImage", "description": "", "role_description": "image", "value": null, "position": "1141.50;454.00", "size": "25;16", "children": []}, {"name": null, "role": "AXImage", "description": "", "role_description": "image", "value": null, "position": "1171.50;454.00", "size": "25;16", "children": []}, {"name": null, "role": "AXImage", "description": "", "role_description": "image", "value": null, "position": "1201.50;454.00", "size": "25;16", "children": []}, {"name": null, "role": "AXImage", "description": "", "role_description": "image", "value": null, "position": "1231.50;454.00", "size": "25;16", "children": []}, {"name": null, "role": "AXImage", "description": "", "role_description": "image", "value": null, "position": "1261.50;454.00", "size": "25;16", "children": []}, {"name": null, "role": "AXImage", "description": "", "role_description": "image", "value": null, "position": "1291.50;454.00", "size": "25;16", "children": []}, {"name": null, "role": "AXImage", "description": "", "role_description": "image", "value": null, "position": "1321.50;454.00", "size": "25;16", "children": []}, {"name": null, "role": "AXImage", "description": "", "role_description": "image", "value": null, "position": "1351.50;454.00", "size": "25;16", "children": []}, {"name": null, "role": "AXImage", "description": "", "role_description": "image", "value": null, "position": "1381.50;454.00", "size": "25;16", "children": []}, {"name": null, "role": "AXImage", "description": "", "role_description": "image", "value": null, "position": "1411.50;454.00", "size": "25;16", "children": []}, {"name": null, "role": "AXImage", "description": "", "role_description": "image", "value": null, "position": "1441.50;454.00", "size": "25;16", "children": []}]}, {"name": null, "role": "AXGroup", "description": null, "role_description": "group", "value": null, "position": "468.00;490.00", "size": "228;60", "children": [{"name": null, "role": "AXImage", "description": "terms&con", "role_description": "image", "value": null, "position": "478.00;500.00", "size": "40;40", "children": []}, {"name": null, "role": "AXStaticText", "description": null, "role_description": "text", "value": "Terms & Conditions", "position": "526.00;512.00", "size": "162;27", "children": []}, {"name": null, "role": "AXStaticText", "description": null, "role_description": "text", "value": "", "position": "526.00;540.00", "size": "162;16", "children": []}]}, {"name": null, "role": "AXGroup", "description": null, "role_description": "group", "value": null, "position": "715.00;490.00", "size": "228;60", "children": [{"name": null, "role": "AXImage", "description": "taxes", "role_description": "image", "value": null, "position": "725.00;500.00", "size": "40;40", "children": []}, {"name": null, "role": "AXStaticText", "description": null, "role_description": "text", "value": "Taxes", "position": "773.00;512.00", "size": "162;27", "children": []}, {"name": null, "role": "AXStaticText", "description": null, "role_description": "text", "value": "", "position": "773.00;540.00", "size": "162;16", "children": []}]}, {"name": null, "role": "AXGroup", "description": null, "role_description": "group", "value": null, "position": "961.50;490.00", "size": "228;60", "children": [{"name": null, "role": "AXImage", "description": "emailTemp", "role_description": "image", "value": null, "position": "971.50;500.00", "size": "40;40", "children": []}, {"name": null, "role": "AXStaticText", "description": null, "role_description": "text", "value": "Email Templates", "position": "1019.50;505.00", "size": "162;16", "children": []}, {"name": null, "role": "AXStaticText", "description": null, "role_description": "text", "value": "Dear   Invoice #:  Invoice Total Amount:  ", "position": "1019.50;522.00", "size": "162;16", "children": []}]}, {"name": null, "role": "AXGroup", "description": null, "role_description": "group", "value": null, "position": "468.00;560.00", "size": "228;60", "children": [{"name": null, "role": "AXImage", "description": "bankDetails", "role_description": "image", "value": null, "position": "478.00;570.00", "size": "40;40", "children": []}, {"name": null, "role": "AXStaticText", "description": null, "role_description": "text", "value": "Bank Details", "position": "526.00;582.00", "size": "162;27", "children": []}, {"name": null, "role": "AXStaticText", "description": null, "role_description": "text", "value": "", "position": "526.00;610.00", "size": "162;16", "children": []}]}, {"name": null, "role": "AXGroup", "description": null, "role_description": "group", "value": null, "position": "715.00;560.00", "size": "228;60", "children": [{"name": null, "role": "AXImage", "description": "notes", "role_description": "image", "value": null, "position": "725.00;570.00", "size": "40;40", "children": []}, {"name": null, "role": "AXStaticText", "description": null, "role_description": "text", "value": "Notes", "position": "773.00;582.00", "size": "162;27", "children": []}, {"name": null, "role": "AXStaticText", "description": null, "role_description": "text", "value": "", "position": "773.00;610.00", "size": "162;16", "children": []}]}, {"name": null, "role": "AXGroup", "description": null, "role_description": "group", "value": null, "position": "961.50;560.00", "size": "228;60", "children": [{"name": null, "role": "AXImage", "description": "signature", "role_description": "image", "value": null, "position": "971.50;570.00", "size": "40;40", "children": []}, {"name": null, "role": "AXStaticText", "description": null, "role_description": "text", "value": "Signature", "position": "1019.50;582.00", "size": "162;27", "children": []}]}, {"name": null, "role": "AXGroup", "description": null, "role_description": "group", "value": null, "position": "468.00;630.00", "size": "228;60", "children": [{"name": null, "role": "AXImage", "description": "team", "role_description": "image", "value": null, "position": "478.00;640.00", "size": "40;40", "children": []}, {"name": null, "role": "AXStaticText", "description": null, "role_description": "text", "value": "Team", "position": "526.00;645.00", "size": "162;16", "children": []}, {"name": null, "role": "AXStaticText", "description": null, "role_description": "text", "value": "1 Member", "position": "526.00;662.00", "size": "162;16", "children": []}]}]}]}]}]}]}, {"name": null, "role": "AXColumn", "description": null, "role_description": "column", "value": null, "position": "458.00;-8.00", "size": "742;708", "children": []}]}, {"name": null, "role": "AXScrollBar", "description": null, "role_description": "scroll bar", "value": 1.0, "position": "1184.00;110.00", "size": "16;590", "children": [{"name": null, "role": "AXValueIndicator", "description": null, "role_description": "value indicator", "value": 1.0, "position": "1188.00;209.00", "size": "12;490", "children": []}, {"name": null, "role": "AXButton", "description": null, "role_description": "increment arrow button", "value": null, "position": "1184.00;110.00", "size": "0;0", "children": []}, {"name": null, "role": "AXButton", "description": null, "role_description": "decrement arrow button", "value": null, "position": "1184.00;110.00", "size": "0;0", "children": []}, {"name": null, "role": "AXButton", "description": null, "role_description": "increment page button", "value": null, "position": "1188.00;699.00", "size": "12;1", "children": []}, {"name": null, "role": "AXButton", "description": null, "role_description": "decrement page button", "value": null, "position": "1188.00;110.00", "size": "12;99", "children": []}]}]}]}, {"name": "", "role": "AXButton", "description": null, "role_description": "button", "value": null, "position": "27.00;45.00", "size": "16;10", "children": []}, {"name": null, "role": "AXToolbar", "description": null, "role_description": "toolbar", "value": null, "position": "0.00;0.00", "size": "1200;38", "children": [{"name": null, "role": "AXButton", "description": null, "role_description": "button", "value": null, "position": "76.00;0.00", "size": "33;38", "children": []}, {"name": null, "role": "AXGroup", "description": null, "role_description": "group", "value": null, "position": "772.00;0.00", "size": "222;38", "children": [{"name": null, "role": "AXGroup", "description": null, "role_description": "group", "value": null, "position": "776.50;8.00", "size": "213;22", "children": [{"name": null, "role": "AXStaticText", "description": null, "role_description": "text", "value": "Try for 7 Days Free.", "position": "779.50;10.00", "size": "132;18", "children": []}, {"name": null, "role": "AXStaticText", "description": null, "role_description": "text", "value": "Try now", "position": "919.00;9.50", "size": "66;20", "children": []}, {"name": "", "role": "AXButton", "description": null, "role_description": "button", "value": null, "position": "776.50;6.00", "size": "215;24", "children": []}]}]}, {"name": null, "role": "AXGroup", "description": null, "role_description": "group", "value": null, "position": "1018.00;0.00", "size": "178;38", "children": [{"name": null, "role": "AXGroup", "description": null, "role_description": "group", "value": null, "position": "1022.50;1.50", "size": "169;35", "children": [{"name": null, "role": "AXGroup", "description": null, "role_description": "group", "value": null, "position": "1022.50;6.50", "size": "25;25", "children": [{"name": null, "role": "AXImage", "description": "", "role_description": "image", "value": null, "position": "1023.50;7.50", "size": "23;23", "children": []}]}, {"name": null, "role": "AXStaticText", "description": null, "role_description": "text", "value": "happykitten91", "position": "1050.50;10.00", "size": "118;18", "children": []}, {"name": null, "role": "AXImage", "description": "companyDownArrow", "role_description": "image", "value": null, "position": "1169.50;6.50", "size": "20;25", "children": []}, {"name": "", "role": "AXButton", "description": null, "role_description": "button", "value": null, "position": "1022.50;-0.50", "size": "169;37", "children": []}]}]}]}, {"name": null, "role": "AXButton", "description": null, "role_description": "close button", "value": null, "position": "12.00;11.00", "size": "14;16", "children": []}, {"name": null, "role": "AXButton", "description": null, "role_description": "zoom button", "value": null, "position": "52.00;11.00", "size": "14;16", "children": [{"name": null, "role": "AXGroup", "description": null, "role_description": "group", "value": null, "position": "52.00;11.00", "size": "14;16", "children": [{"name": null, "role": "AXGroup", "description": null, "role_description": "group", "value": null, "position": "52.00;11.00", "size": "14;16", "children": []}]}]}, {"name": null, "role": "AXButton", "description": null, "role_description": "minimize button", "value": null, "position": "32.00;11.00", "size": "14;16", "children": []}, {"name": null, "role": "AXSheet", "description": null, "role_description": "sheet", "value": null, "position": "275.00;38.00", "size": "650;665", "children": [{"name": null, "role": "AXGroup", "description": null, "role_description": "group", "value": null, "position": "275.00;38.00", "size": "650;48", "children": [{"name": "", "role": "AXButton", "description": null, "role_description": "button", "value": null, "position": "275.00;38.00", "size": "650;47", "children": []}, {"name": null, "role": "AXStaticText", "description": null, "role_description": "text", "value": "Terms & Conditions", "position": "521.50;51.50", "size": "157;21", "children": []}, {"name": null, "role": "AXStaticText", "description": null, "role_description": "text", "value": "Label", "position": "275.00;85.00", "size": "650;1", "children": []}]}, {"name": null, "role": "AXScrollArea", "description": null, "role_description": "scroll area", "value": null, "position": "275.00;85.00", "size": "650;564", "children": [{"name": null, "role": "AXTable", "description": null, "role_description": "table", "value": null, "position": "275.00;85.00", "size": "650;564", "children": [{"name": null, "role": "AXRow", "description": null, "role_description": "table row", "value": null, "position": "275.00;85.00", "size": "650;140", "children": [{"name": null, "role": "AXCell", "description": null, "role_description": "cell", "value": null, "position": "275.00;85.00", "size": "650;140", "children": [{"name": null, "role": "AXGroup", "description": null, "role_description": "group", "value": null, "position": "274.00;85.00", "size": "652;44", "children": [{"name": null, "role": "AXStaticText", "description": null, "role_description": "text", "value": "Invoices", "position": "283.00;98.50", "size": "644;17", "children": []}]}, {"name": null, "role": "AXScrollArea", "description": null, "role_description": "scroll area", "value": null, "position": "275.00;129.00", "size": "650;96", "children": [{"name": null, "role": "AXTextArea", "description": null, "role_description": "text entry area", "value": "", "position": "275.00;129.00", "size": "650;96", "children": []}]}]}]}, {"name": null, "role": "AXRow", "description": null, "role_description": "table row", "value": null, "position": "275.00;225.00", "size": "650;140", "children": [{"name": null, "role": "AXCell", "description": null, "role_description": "cell", "value": null, "position": "275.00;225.00", "size": "650;140", "children": [{"name": null, "role": "AXGroup", "description": null, "role_description": "group", "value": null, "position": "274.00;225.00", "size": "652;44", "children": [{"name": null, "role": "AXStaticText", "description": null, "role_description": "text", "value": "Estimates", "position": "283.00;238.50", "size": "644;17", "children": []}]}, {"name": null, "role": "AXScrollArea", "description": null, "role_description": "scroll area", "value": null, "position": "275.00;269.00", "size": "650;96", "children": [{"name": null, "role": "AXTextArea", "description": null, "role_description": "text entry area", "value": "", "position": "275.00;269.00", "size": "650;96", "children": []}]}]}]}, {"name": null, "role": "AXRow", "description": null, "role_description": "table row", "value": null, "position": "275.00;365.00", "size": "650;140", "children": [{"name": null, "role": "AXCell", "description": null, "role_description": "cell", "value": null, "position": "275.00;365.00", "size": "650;140", "children": [{"name": null, "role": "AXGroup", "description": null, "role_description": "group", "value": null, "position": "274.00;365.00", "size": "652;44", "children": [{"name": null, "role": "AXStaticText", "description": null, "role_description": "text", "value": "Purchase Orders", "position": "283.00;378.50", "size": "644;17", "children": []}]}, {"name": null, "role": "AXScrollArea", "description": null, "role_description": "scroll area", "value": null, "position": "275.00;409.00", "size": "650;96", "children": [{"name": null, "role": "AXTextArea", "description": null, "role_description": "text entry area", "value": "", "position": "275.00;409.00", "size": "650;96", "children": []}]}]}]}, {"name": null, "role": "AXRow", "description": null, "role_description": "table row", "value": null, "position": "275.00;505.00", "size": "650;140", "children": [{"name": null, "role": "AXCell", "description": null, "role_description": "cell", "value": null, "position": "275.00;505.00", "size": "650;140", "children": [{"name": null, "role": "AXGroup", "description": null, "role_description": "group", "value": null, "position": "274.00;505.00", "size": "652;44", "children": [{"name": null, "role": "AXStaticText", "description": null, "role_description": "text", "value": "Credit Notes", "position": "283.00;518.50", "size": "644;17", "children": []}]}, {"name": null, "role": "AXScrollArea", "description": null, "role_description": "scroll area", "value": null, "position": "275.00;549.00", "size": "650;96", "children": [{"name": null, "role": "AXTextArea", "description": null, "role_description": "text entry area", "value": "", "position": "275.00;549.00", "size": "650;96", "children": []}]}]}]}, {"name": null, "role": "AXColumn", "description": null, "role_description": "column", "value": null, "position": "275.00;85.00", "size": "650;564", "children": []}]}]}, {"name": null, "role": "AXGroup", "description": null, "role_description": "group", "value": null, "position": "274.00;649.00", "size": "652;55", "children": [{"name": "Cancel", "role": "AXButton", "description": null, "role_description": "button", "value": null, "position": "746.00;664.00", "size": "72;25", "children": []}, {"name": "Save", "role": "AXButton", "description": null, "role_description": "button", "value": null, "position": "833.00;664.00", "size": "72;25", "children": []}]}]}]}